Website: walmart
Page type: billing-address
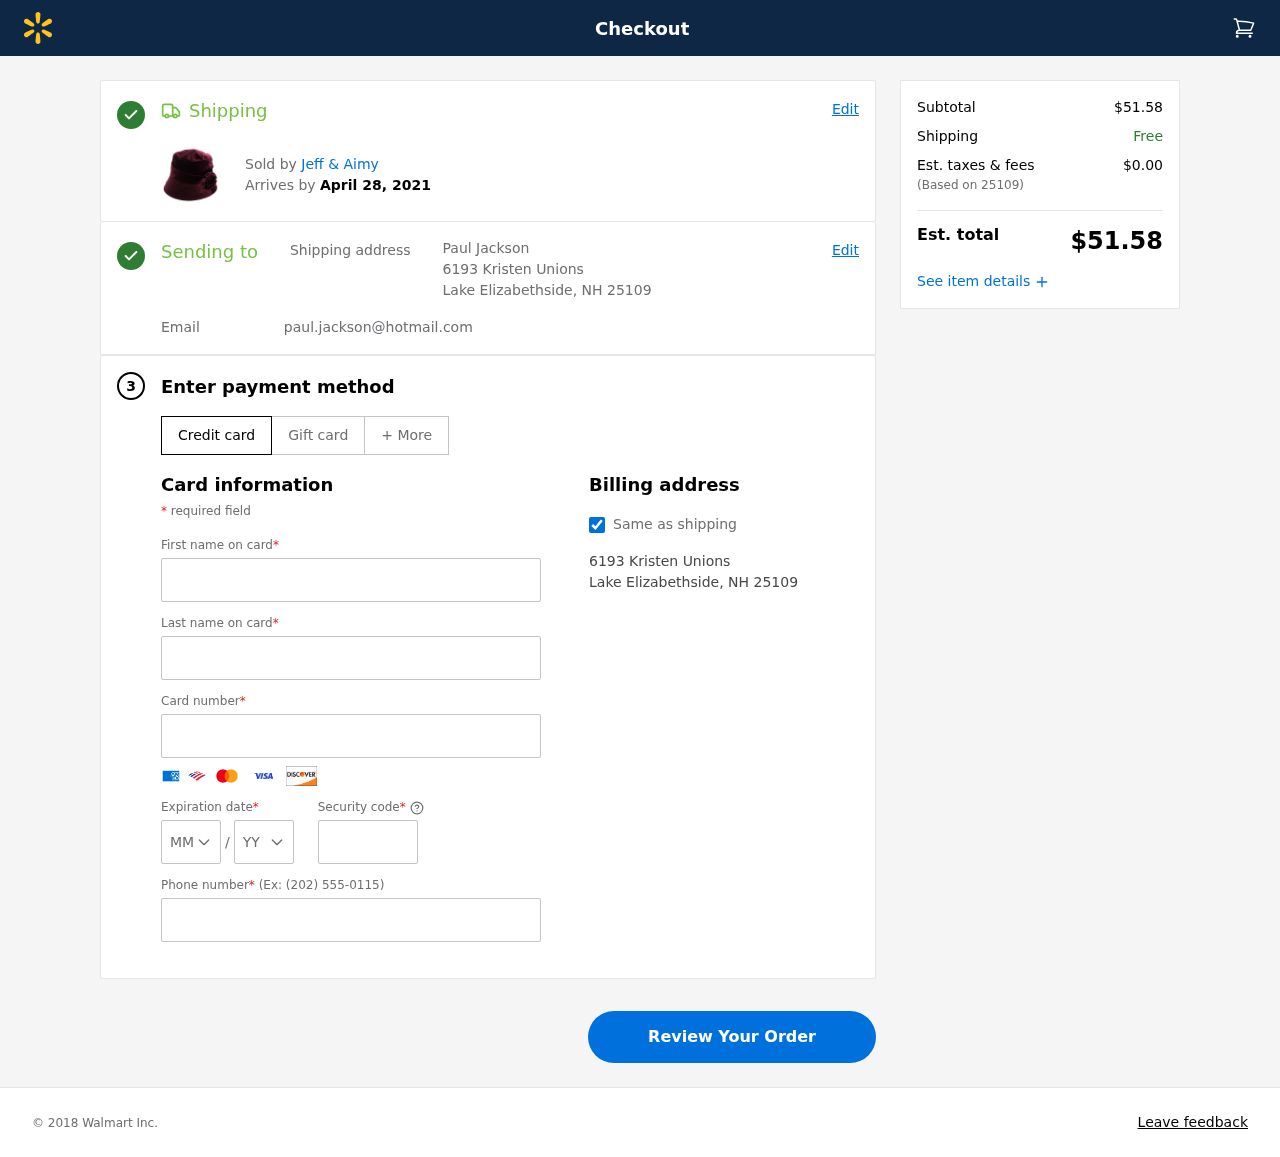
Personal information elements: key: PII_CARD_CVV
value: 036
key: PII_CARD_EXPIRY_MONTH
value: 08
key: PII_CARD_EXPIRY_YEAR
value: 26
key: PII_CARD_NUMBER
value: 6011 5645 3970 6894
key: PII_CITY_STATE_ZIP
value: Lake Elizabethside, NH 25109
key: PII_EMAIL
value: paul.jackson@hotmail.com
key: PII_FIRSTNAME
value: Paul
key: PII_FULLNAME
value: Paul Jackson
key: PII_LASTNAME
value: Jackson
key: PII_PHONE
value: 3303061249
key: PII_POSTCODE
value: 25109
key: PII_STREET
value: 6193 Kristen Unions
Product elements: key: PRODUCT1_BRAND
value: Jeff & Aimy
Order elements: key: ORDER_DELIVERY_DATE
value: April 28, 2021
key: ORDER_SUBTOTAL
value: $51.58
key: ORDER_TAX
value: $0.00
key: ORDER_TOTAL
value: $51.58